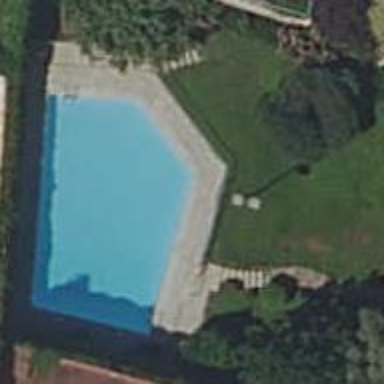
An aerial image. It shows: Swimming pool located in leisure land.